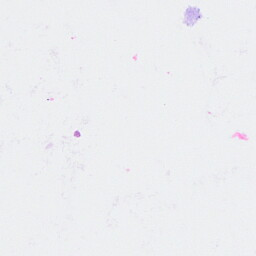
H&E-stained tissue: Breast